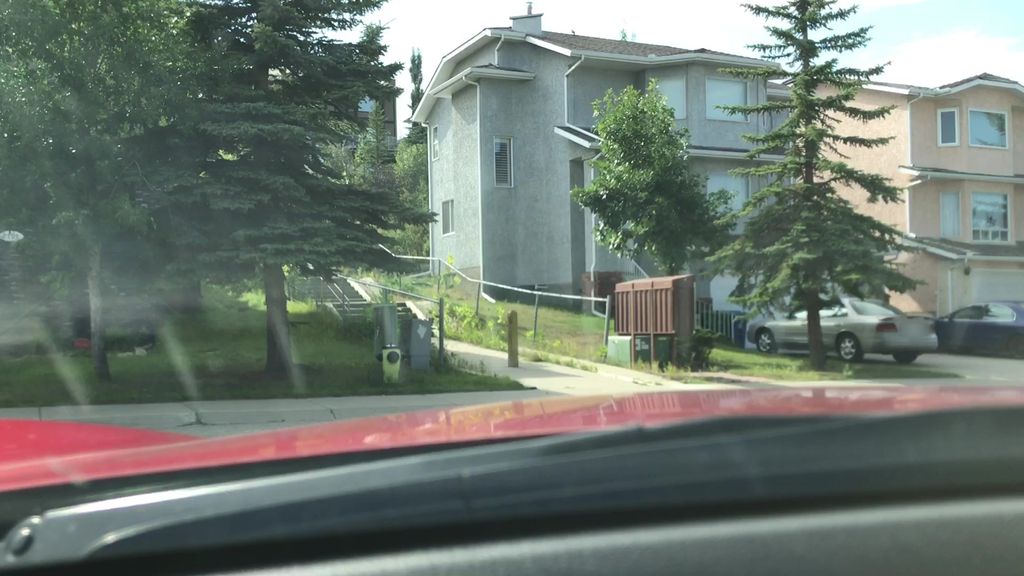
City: calgary